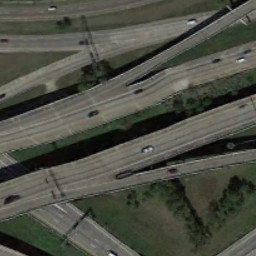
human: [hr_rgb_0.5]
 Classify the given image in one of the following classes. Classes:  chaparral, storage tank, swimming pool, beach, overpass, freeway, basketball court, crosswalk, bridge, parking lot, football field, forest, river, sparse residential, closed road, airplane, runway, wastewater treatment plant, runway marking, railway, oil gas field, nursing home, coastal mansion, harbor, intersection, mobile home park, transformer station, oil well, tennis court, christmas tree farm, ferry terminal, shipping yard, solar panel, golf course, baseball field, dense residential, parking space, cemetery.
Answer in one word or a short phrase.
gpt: overpass